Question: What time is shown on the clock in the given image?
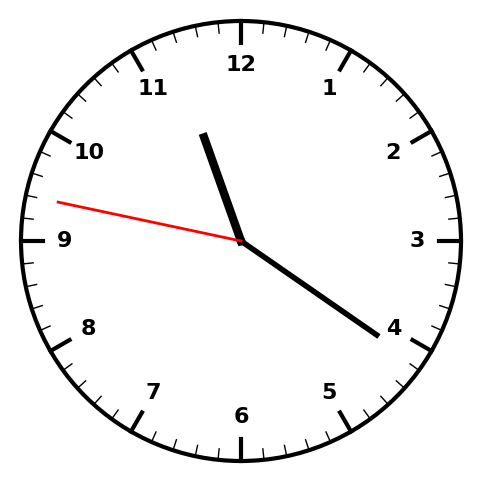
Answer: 11:20:47